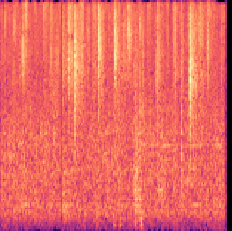
Sound class: Rain